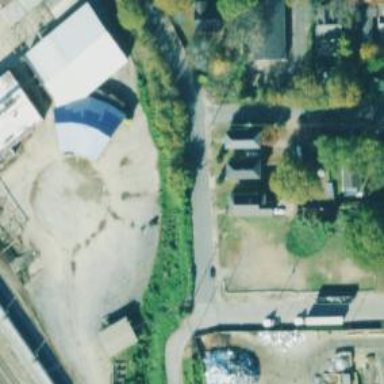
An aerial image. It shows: Yard for service or maintenance purposes.